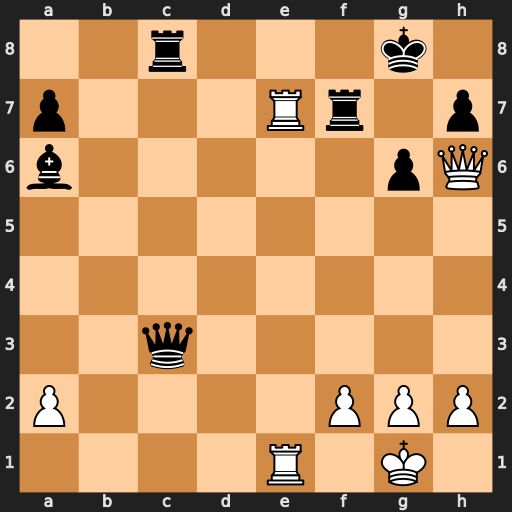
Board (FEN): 2r3k1/p3Rr1p/b5pQ/8/8/2q5/P4PPP/4R1K1
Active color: w
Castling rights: -
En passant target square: -
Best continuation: Re8+ Rxe8 Rxe8+ Rf8 Rxf8#